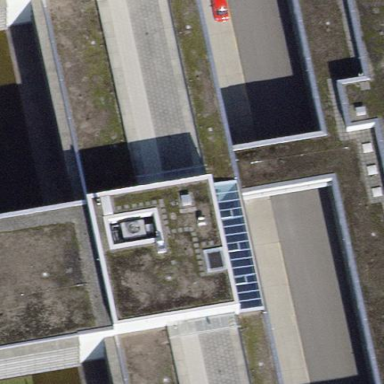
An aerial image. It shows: Building with flat white roof.